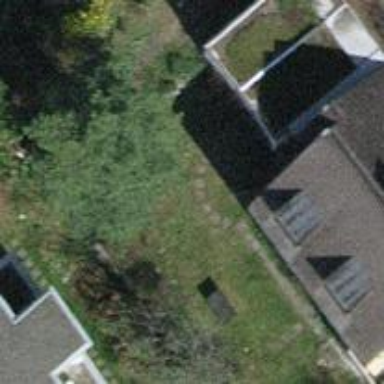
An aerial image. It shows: Garage building.